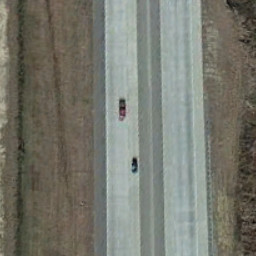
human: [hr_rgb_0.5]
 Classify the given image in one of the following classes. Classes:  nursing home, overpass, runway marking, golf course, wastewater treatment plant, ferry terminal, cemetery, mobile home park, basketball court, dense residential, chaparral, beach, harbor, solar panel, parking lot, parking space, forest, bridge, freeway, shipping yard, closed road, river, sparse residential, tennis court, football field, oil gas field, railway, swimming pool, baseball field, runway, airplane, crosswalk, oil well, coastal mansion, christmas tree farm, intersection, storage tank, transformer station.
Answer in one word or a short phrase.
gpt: freeway